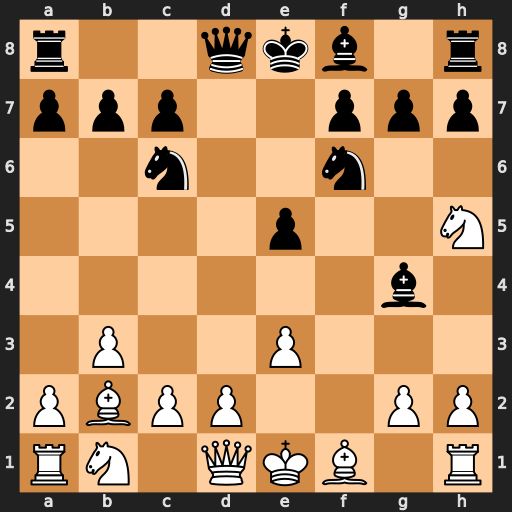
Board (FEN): r2qkb1r/ppp2ppp/2n2n2/4p2N/6b1/1P2P3/PBPP2PP/RN1QKB1R
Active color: w
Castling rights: KQkq
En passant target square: -
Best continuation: Nxf6+ Qxf6 Qxg4